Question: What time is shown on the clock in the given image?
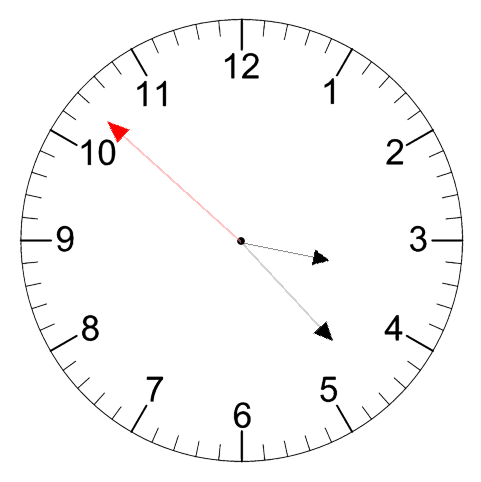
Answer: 03:22:52